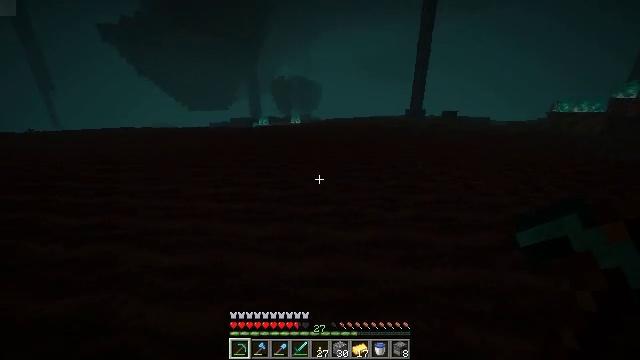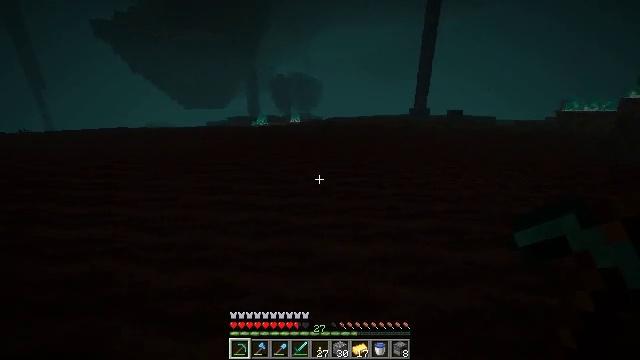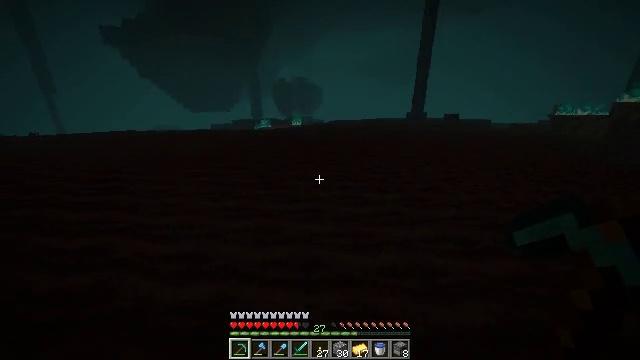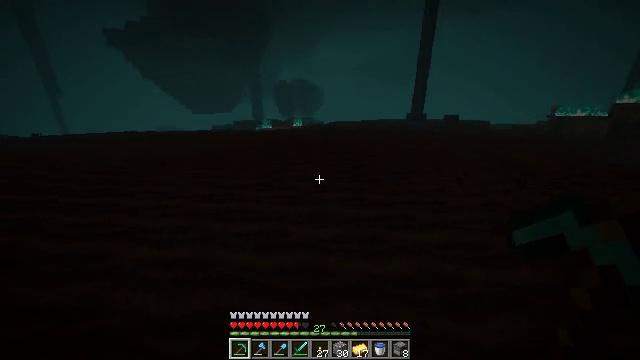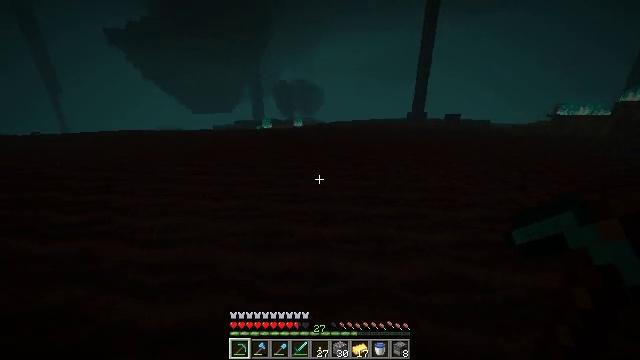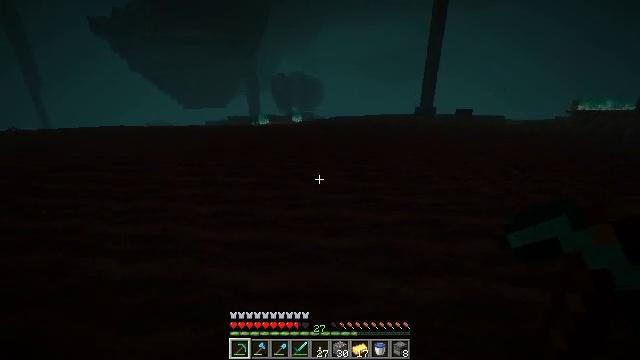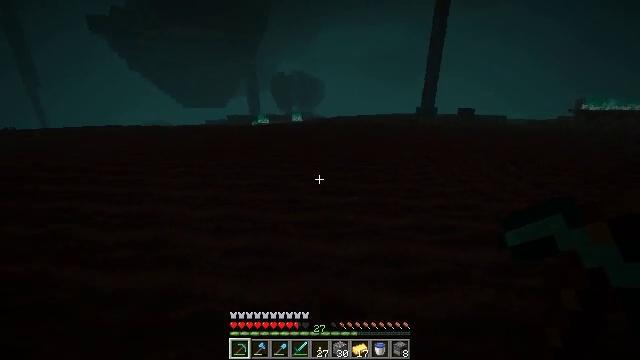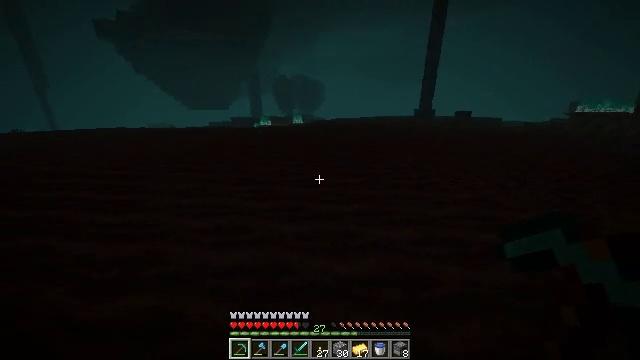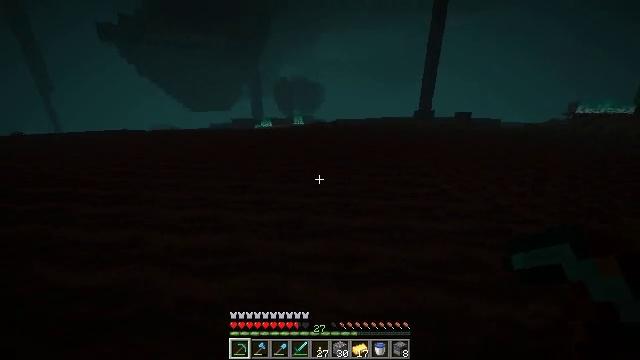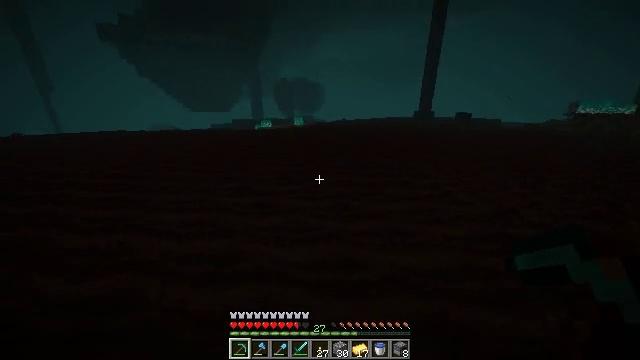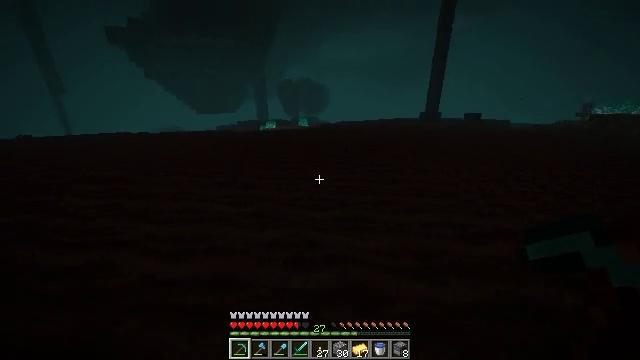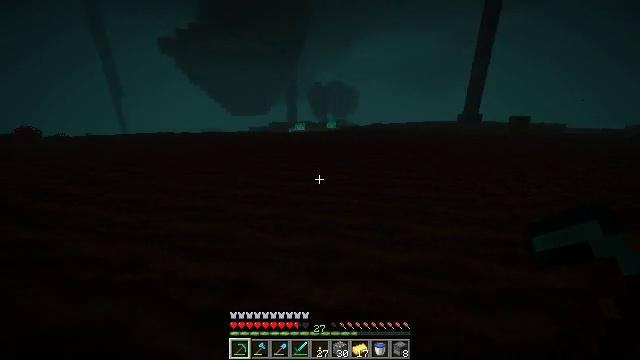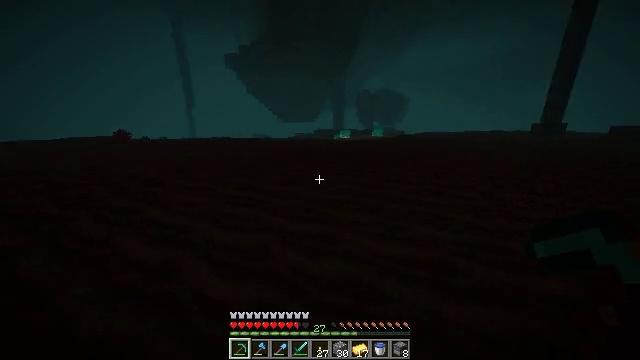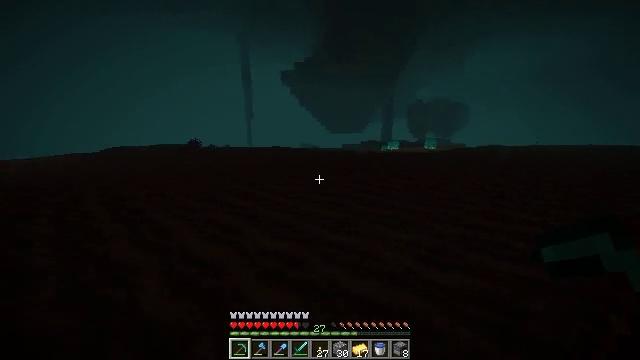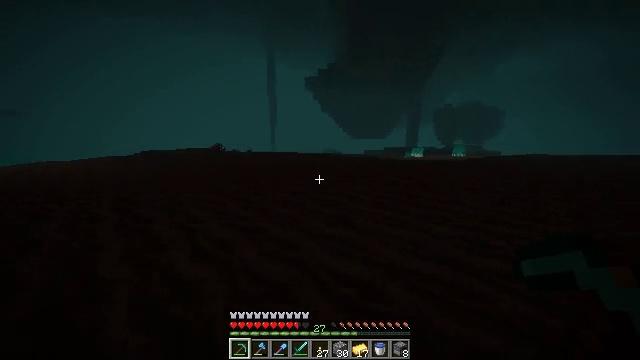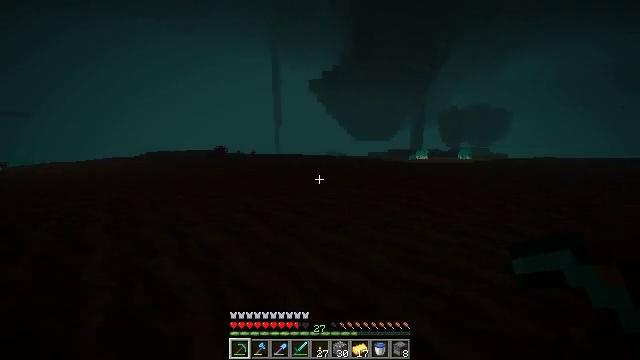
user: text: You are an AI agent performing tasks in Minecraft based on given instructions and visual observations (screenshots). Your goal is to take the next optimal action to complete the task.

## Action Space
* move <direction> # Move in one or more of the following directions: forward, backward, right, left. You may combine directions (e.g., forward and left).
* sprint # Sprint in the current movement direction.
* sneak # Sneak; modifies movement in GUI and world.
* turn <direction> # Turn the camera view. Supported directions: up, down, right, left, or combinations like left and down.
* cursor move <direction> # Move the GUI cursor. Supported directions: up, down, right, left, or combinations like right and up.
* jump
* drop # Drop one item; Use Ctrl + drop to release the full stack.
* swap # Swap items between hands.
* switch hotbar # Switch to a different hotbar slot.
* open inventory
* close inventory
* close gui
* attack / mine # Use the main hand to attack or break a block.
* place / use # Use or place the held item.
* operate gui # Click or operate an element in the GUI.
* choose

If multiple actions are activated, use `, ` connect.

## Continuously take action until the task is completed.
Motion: motion action
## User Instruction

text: Attack the ground to get crimson roots.
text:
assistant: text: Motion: move forward, sprint, jump
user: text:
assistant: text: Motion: move forward, sprint
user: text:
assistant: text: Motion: move forward, sprint
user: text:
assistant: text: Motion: move forward, sprint
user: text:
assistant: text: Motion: move forward, sprint
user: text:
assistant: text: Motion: move forward, sprint
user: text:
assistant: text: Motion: move forward, sprint
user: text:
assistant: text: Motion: move forward, sprint
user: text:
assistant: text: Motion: move forward, sprint
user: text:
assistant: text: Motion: move forward, sprint, turn left
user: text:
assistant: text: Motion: move forward, sprint, turn left
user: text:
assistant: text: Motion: move forward, sprint, turn left and up
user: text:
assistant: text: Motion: move forward and move right, sprint, turn left and up
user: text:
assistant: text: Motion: move forward and move right, sprint, turn left and up
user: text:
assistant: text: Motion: move forward and move right, sprint, turn left
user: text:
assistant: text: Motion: move forward and move right, sprint
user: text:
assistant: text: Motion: move forward and move right, sprint
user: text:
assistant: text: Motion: move forward and move right, sprint
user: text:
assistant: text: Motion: move forward and move right, sprint
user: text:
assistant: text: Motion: move forward and move right, sprint
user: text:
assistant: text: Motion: move forward, sprint
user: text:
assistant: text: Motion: move forward, sprint
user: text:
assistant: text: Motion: move forward, sprint
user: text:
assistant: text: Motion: move forward, sprint
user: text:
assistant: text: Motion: move forward, sprint
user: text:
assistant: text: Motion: move forward, sprint
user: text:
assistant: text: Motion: move forward, sprint
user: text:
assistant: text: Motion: move forward, sprint
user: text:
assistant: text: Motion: move forward, sprint
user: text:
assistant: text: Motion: move forward, sprint